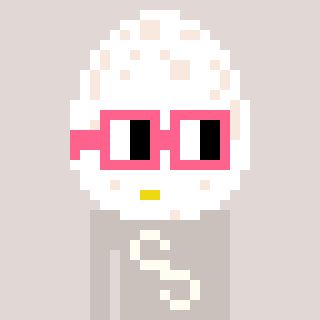
a pixel art character with square pink glasses, a egg-shaped head and a foggrey-colored body on a warm background